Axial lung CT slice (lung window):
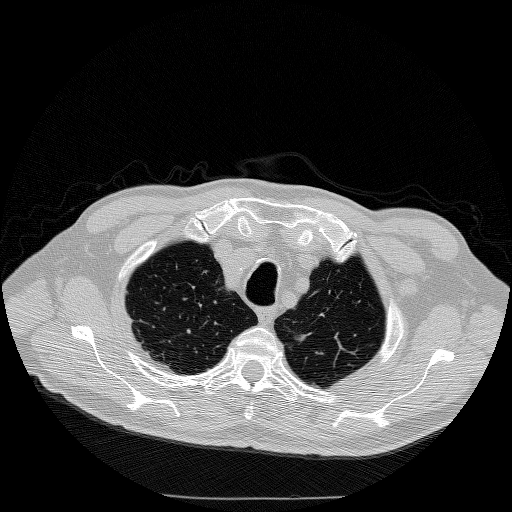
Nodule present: yes
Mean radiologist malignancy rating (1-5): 3.5